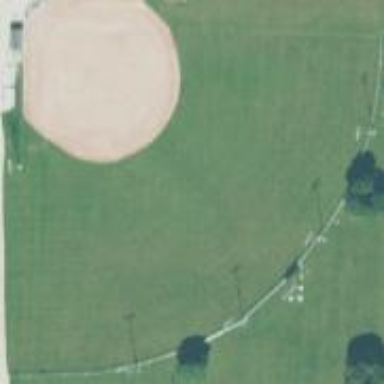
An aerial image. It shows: Baseball pitch for leisure land activities.